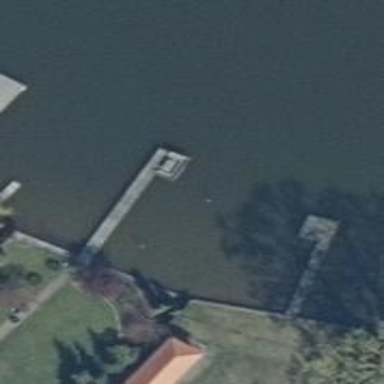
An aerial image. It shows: Man-made pier.